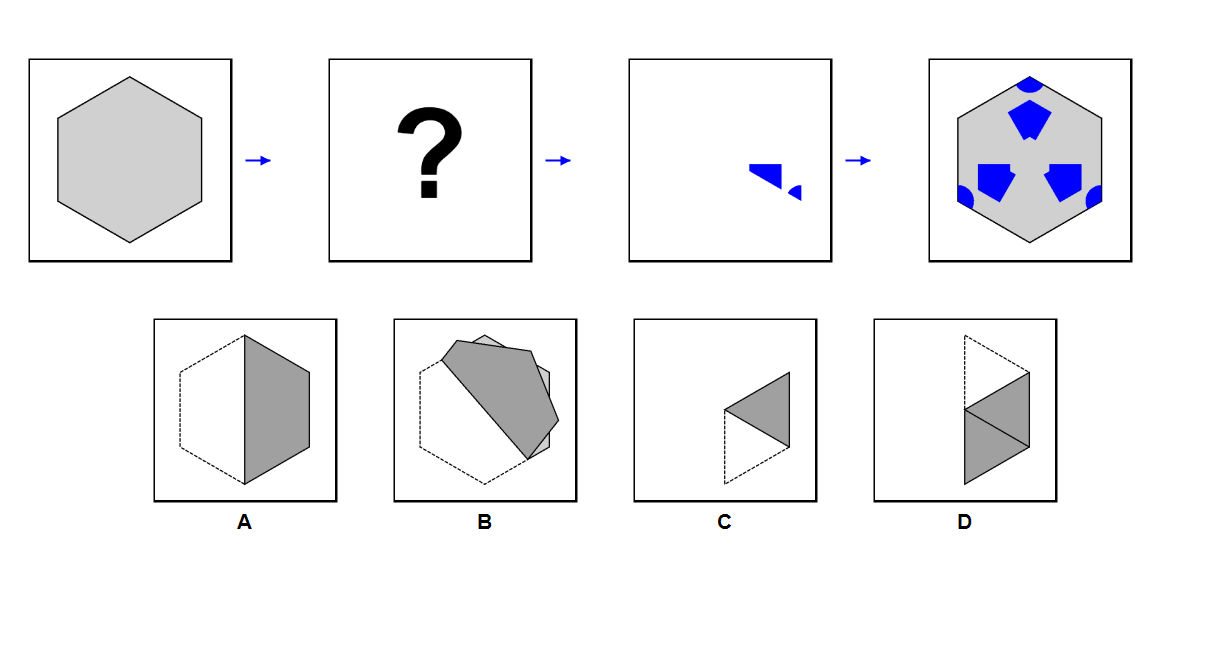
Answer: B